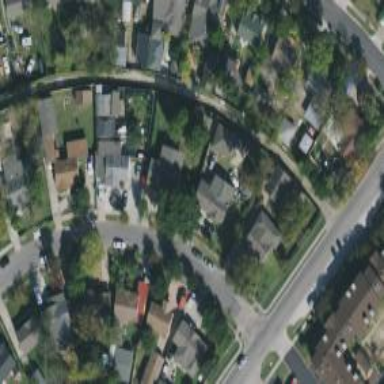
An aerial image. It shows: Residential road with separate sidewalk.